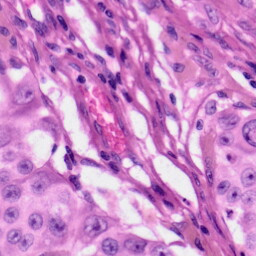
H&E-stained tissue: Skin